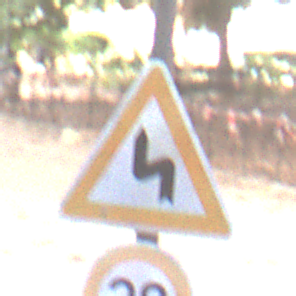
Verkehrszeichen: DoppelkurveZunaechstLinks
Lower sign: Geschwindigkeit30
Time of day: MorningAfternoon
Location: Outdoor (Suburban)
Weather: PartlyCloudy
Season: NotSpecified
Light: Natural